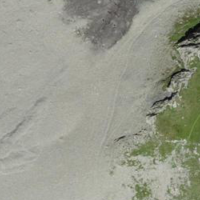
EUNIS habitat code: 48
Species observed at this site:
Saxifraga biflora